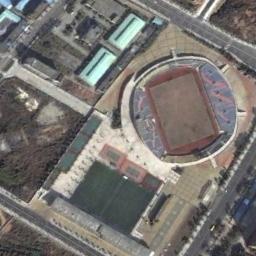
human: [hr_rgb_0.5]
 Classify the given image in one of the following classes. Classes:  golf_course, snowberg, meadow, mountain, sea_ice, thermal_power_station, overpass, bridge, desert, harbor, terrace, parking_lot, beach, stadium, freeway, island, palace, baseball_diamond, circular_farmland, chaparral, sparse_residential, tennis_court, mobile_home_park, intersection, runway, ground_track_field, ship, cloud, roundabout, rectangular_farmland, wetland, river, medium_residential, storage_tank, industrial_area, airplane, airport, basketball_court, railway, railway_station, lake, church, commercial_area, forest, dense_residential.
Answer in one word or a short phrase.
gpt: stadium